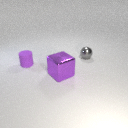
small gray metal sphere behind large purple metal cube